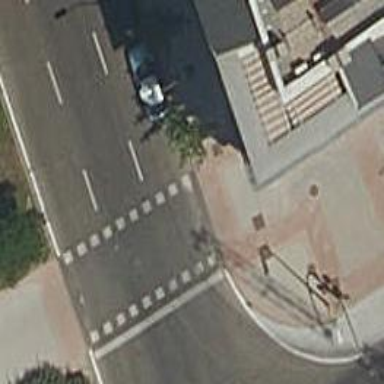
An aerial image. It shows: Crossing with traffic signals.